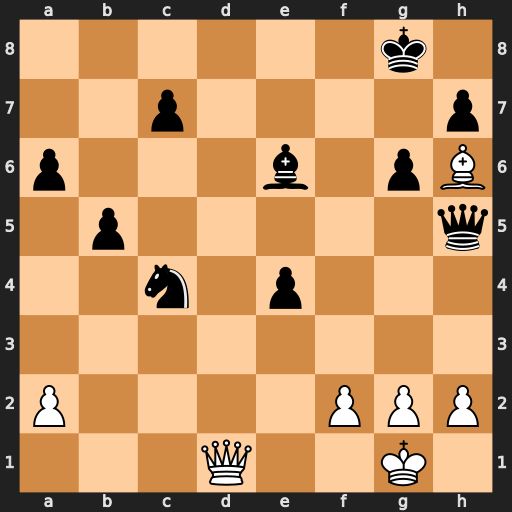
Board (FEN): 6k1/2p4p/p3b1pB/1p5q/2n1p3/8/P4PPP/3Q2K1
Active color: w
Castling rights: -
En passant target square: -
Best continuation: Qd8+ Kf7 Qf8#